Interaction volume radius: 10 \u00c5
Interaction volume height: 15 \u00c5
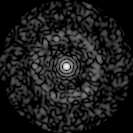
Disorder parameter: 0.8515